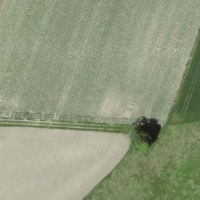
EUNIS habitat code: 52
Species observed at this site:
Cyperus esculentus